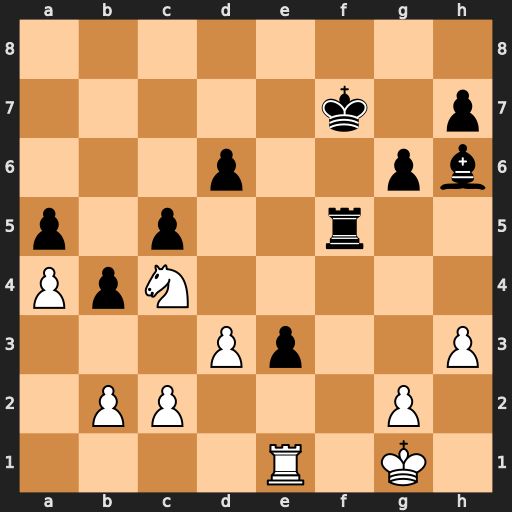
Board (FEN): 8/5k1p/3p2pb/p1p2r2/PpN5/3Pp2P/1PP3P1/4R1K1
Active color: w
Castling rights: -
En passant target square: -
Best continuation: Nxd6+ Ke6 Nxf5